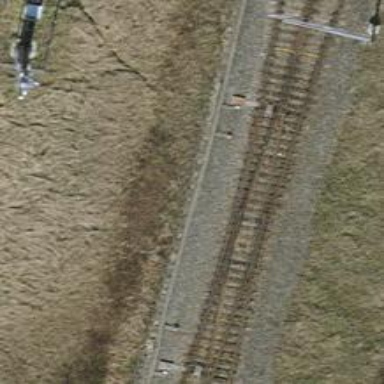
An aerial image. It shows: Rail spur with electrified contact lines for the railway.